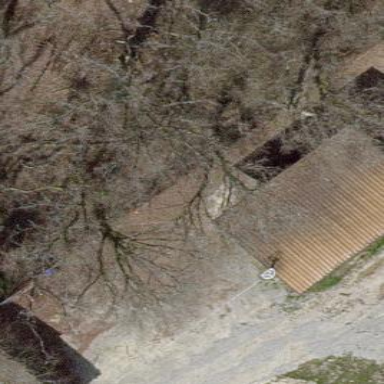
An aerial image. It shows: Shed building.